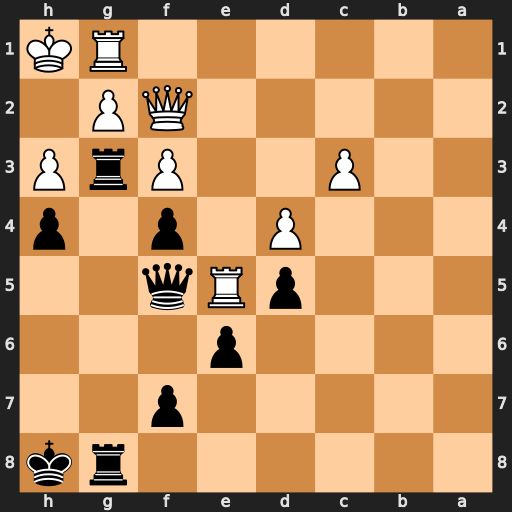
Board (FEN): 6rk/5p2/4p3/3pRq2/3P1p1p/2P2PrP/5QP1/6RK
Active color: b
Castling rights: -
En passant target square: -
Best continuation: Rxh3+ gxh3 Qxh3+ Qh2 Qxf3+ Rg2 h3 Rh5+ Qxh5 Rxg8+ Kxg8